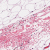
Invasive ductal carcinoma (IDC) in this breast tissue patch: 0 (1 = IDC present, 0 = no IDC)